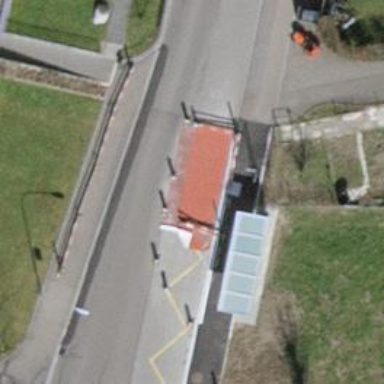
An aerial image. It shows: Public transport stop position.